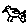
Label: bird